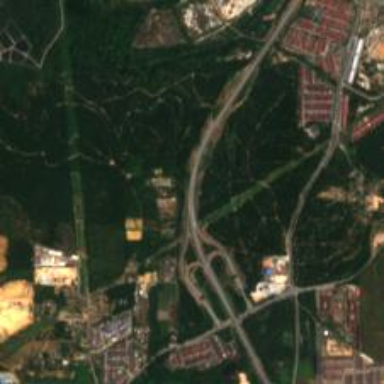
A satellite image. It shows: Motorway junction.